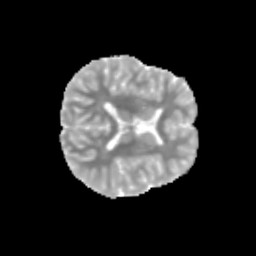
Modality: MD
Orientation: axial
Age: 13
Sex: female
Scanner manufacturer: siemens
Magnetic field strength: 3 T
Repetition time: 3.8 s
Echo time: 0.07 s